Question: I have write a script to upload an image taken from camera to my server. I get response but I don't see my image on my server in uploads/ folder :

Maybe my script contain an error. Could you help me please ?
My example is the following link : <URL>
Here is the compleete Android class :
'''
import java.io.DataOutputStream;
import java.io.File;
import java.io.FileInputStream;
import java.io.FileNotFoundException;
import java.net.HttpURLConnection;
import java.net.MalformedURLException;
import java.net.URL;
import java.text.SimpleDateFormat;
import java.util.Date;
import android.app.ActionBar;
import android.app.Activity;
import android.app.ProgressDialog;
import android.content.Intent;
import android.graphics.Bitmap;
import android.graphics.BitmapFactory;
import android.graphics.Color;
import android.graphics.drawable.ColorDrawable;
import android.net.Uri;
import android.os.Bundle;
import android.os.Environment;
import android.provider.MediaStore;
import android.util.Log;
import android.view.View;
import android.view.View.OnClickListener;
import android.widget.Button;
import android.widget.ImageButton;
import android.widget.ImageView;
import android.widget.TextView;
import android.widget.Toast;
public class New_annonce_act_step3 extends Activity {
private static final int REQUEST_IMAGE = 100;
TextView tvPath;
TextView txtHaut;
ImageView preview;
File destination;
String imagePath;
ImageButton takePhoto;
Button btnCreate;
int serverResponseCode = 0;
ProgressDialog dialog = null;
String upLoadServerUri = null;
@Override
protected void onCreate(Bundle savedInstanceState) {
// TODO Auto-generated method stub
super.onCreate(savedInstanceState);
setContentView(R.layout.nouvelle_annonce_step3);
// Change color of action bar
ActionBar bar = getActionBar();
bar.setBackgroundDrawable(new ColorDrawable(Color.parseColor("#0099CC")));
preview = (ImageView) findViewById(R.id.nouvelle_annonce_step3_phototaken_preview);
btnCreate = (Button) findViewById(R.id.nouvelle_annonce_step3_btn) ;
txtHaut = (TextView) findViewById(R.id.nouvelle_annonce_step3_texteHaut);
takePhoto = (ImageButton) findViewById(R.id.nouvelle_annonce_choose_image);
preview.setVisibility(View.GONE);
upLoadServerUri = "http://mywebsite.com/database/PDO/uploadFile.php";
String name = dateToString(new Date(),"yyyy-MM-dd-hh-mm-ss");
destination = new File(Environment.getExternalStorageDirectory(), name + ".jpg");
takePhoto.setOnClickListener(new OnClickListener() {
@Override
public void onClick(View v) {
Intent intent = new Intent(MediaStore.ACTION_IMAGE_CAPTURE);
intent.putExtra(MediaStore.EXTRA_OUTPUT, Uri.fromFile(destination));
startActivityForResult(intent, REQUEST_IMAGE);
}
});
btnCreate.setOnClickListener(new OnClickListener() {
@Override
public void onClick(View v) {
dialog = ProgressDialog.show(New_annonce_act_step3.this, "", "Uploading file...", true);
new Thread(new Runnable() {
public void run() {
uploadFile(imagePath);
}
}).start();
}
});
}
@Override
protected void onActivityResult(int requestCode, int resultCode, Intent data) {
if( requestCode == REQUEST_IMAGE && resultCode == Activity.RESULT_OK ){
try {
preview.setVisibility(View.VISIBLE);
takePhoto.setVisibility(View.GONE);
txtHaut.setText("Cette image est parfaite !");
FileInputStream in = new FileInputStream(destination);
BitmapFactory.Options options = new BitmapFactory.Options();
options.inSampleSize = 10;
imagePath = destination.getAbsolutePath();
Log.d("INFO", "PATH === " +imagePath);
//tvPath.setText(imagePath);
Bitmap bmp = BitmapFactory.decodeStream(in, null, options);
preview.setImageBitmap(bmp);
} catch (FileNotFoundException e) {
e.printStackTrace();
}
}
else{
tvPath.setText("Request cancelled");
}
}
public String dateToString(Date date, String format) {
SimpleDateFormat df = new SimpleDateFormat(format);
return df.format(date);
}
public int uploadFile(String sourceFileUri) {
String fileName = sourceFileUri;
HttpURLConnection conn = null;
DataOutputStream dos = null;
String lineEnd = "
";
String twoHyphens = "--";
String boundary = "*****";
int bytesRead, bytesAvailable, bufferSize;
byte[] buffer;
int maxBufferSize = 1 * 1024 * 1024;
File sourceFile = new File(sourceFileUri);
if (!sourceFile.isFile()) {
dialog.dismiss();
Log.e("uploadFile", "Source File not exist :" +imagePath);
return 0;
}
else
{
try {
// open a URL connection to the Servlet
FileInputStream fileInputStream = new FileInputStream(sourceFile);
URL url = new URL(upLoadServerUri);
// Open a HTTP connection to the URL
conn = (HttpURLConnection) url.openConnection();
conn.setDoInput(true); // Allow Inputs
conn.setDoOutput(true); // Allow Outputs
conn.setUseCaches(false); // Don't use a Cached Copy
conn.setRequestMethod("POST");
conn.setRequestProperty("Connection", "Keep-Alive");
conn.setRequestProperty("ENCTYPE", "multipart/form-data");
conn.setRequestProperty("Content-Type", "multipart/form-data;boundary=" + boundary);
conn.setRequestProperty("uploaded_file", fileName);
dos = new DataOutputStream(conn.getOutputStream());
dos.writeBytes(twoHyphens + boundary + lineEnd);
dos.writeBytes("Content-Disposition: form-data; name="uploaded_file";filename="+ fileName + "" + lineEnd);
dos.writeBytes(lineEnd);
// create a buffer of maximum size
bytesAvailable = fileInputStream.available();
bufferSize = Math.min(bytesAvailable, maxBufferSize);
buffer = new byte[bufferSize];
// read file and write it into form...
bytesRead = fileInputStream.read(buffer, 0, bufferSize);
while (bytesRead > 0) {
dos.write(buffer, 0, bufferSize);
bytesAvailable = fileInputStream.available();
bufferSize = Math.min(bytesAvailable, maxBufferSize);
bytesRead = fileInputStream.read(buffer, 0, bufferSize);
}
// send multipart form data necesssary after file data...
dos.writeBytes(lineEnd);
dos.writeBytes(twoHyphens + boundary + twoHyphens + lineEnd);
// Responses from the server (code and message)
serverResponseCode = conn.getResponseCode();
String serverResponseMessage = conn.getResponseMessage();
Log.i("uploadFile", "HTTP Response is : "+ serverResponseMessage + ": " + serverResponseCode);
if(serverResponseCode == 200){
runOnUiThread(new Runnable() {
public void run() {
Toast.makeText(New_annonce_act_step3.this, "File Upload Complete.",
Toast.LENGTH_SHORT).show();
}
});
}
//close the streams //
fileInputStream.close();
dos.flush();
dos.close();
} catch (MalformedURLException ex) {
dialog.dismiss();
ex.printStackTrace();
runOnUiThread(new Runnable() {
public void run() {
Toast.makeText(New_annonce_act_step3.this, "MalformedURLException",
Toast.LENGTH_SHORT).show();
}
});
Log.e("Upload file to server", "error: " + ex.getMessage(), ex);
} catch (Exception e) {
dialog.dismiss();
e.printStackTrace();
runOnUiThread(new Runnable() {
public void run() {
Toast.makeText(New_annonce_act_step3.this, "Got Exception : see logcat ",
Toast.LENGTH_SHORT).show();
}
});
Log.e("Upload file to server Exception", "Exception : "
+ e.getMessage(), e);
}
dialog.dismiss();
return serverResponseCode;
} // End else block
}
}
'''
And here is the
'''
<?php
$file_path = "uploads/";
$file_path = $file_path . basename( $_FILES['uploaded_file']['name']);
if(move_uploaded_file($_FILES['uploaded_file']['tmp_name'], $file_path)) {
echo "success";
} else{
echo "fail";
}
?>
'''
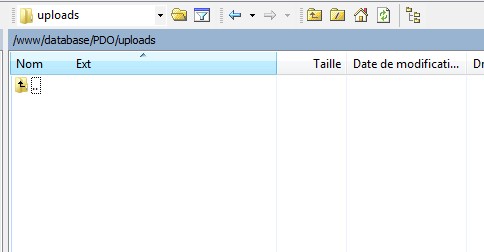
Answer: Have you verified that the user 'apache' (or whichever user php is running as) has permissions to write to the directory specified in '$file_path'?
Put the following code in the same directory as your PHP script is, and then visit it in your web browser.
'''
<?php
$file_path = 'uploads/';
$success = file_put_contents($file_path . "afile", "This is a test");
if($success === false) {
echo "Couldn't write file";
} else {
echo "Wrote $success bytes";
}
?>
'''
Does this give a success message or an error message?
If it gives an error message, trying changing the ownership of the 'uploads' directory.